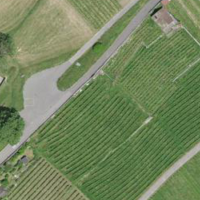
EUNIS habitat code: 40
Species observed at this site:
Medicago sativa